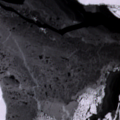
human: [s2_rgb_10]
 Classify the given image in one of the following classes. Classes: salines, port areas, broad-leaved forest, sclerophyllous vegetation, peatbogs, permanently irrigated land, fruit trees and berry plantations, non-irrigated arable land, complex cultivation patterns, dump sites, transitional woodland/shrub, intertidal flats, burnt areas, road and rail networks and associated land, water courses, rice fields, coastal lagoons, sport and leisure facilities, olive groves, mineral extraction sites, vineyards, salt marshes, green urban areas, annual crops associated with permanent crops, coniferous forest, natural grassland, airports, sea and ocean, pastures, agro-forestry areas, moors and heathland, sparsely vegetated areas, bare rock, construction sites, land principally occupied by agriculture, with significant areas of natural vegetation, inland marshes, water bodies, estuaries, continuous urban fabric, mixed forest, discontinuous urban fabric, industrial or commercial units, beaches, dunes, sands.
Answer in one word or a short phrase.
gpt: sea and ocean